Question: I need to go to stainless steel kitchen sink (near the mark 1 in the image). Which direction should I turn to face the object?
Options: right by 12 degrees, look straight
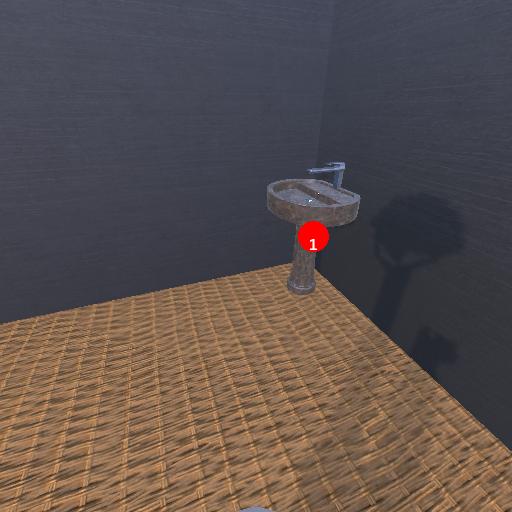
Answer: right by 12 degrees